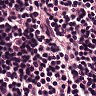
Metastatic tissue present: no